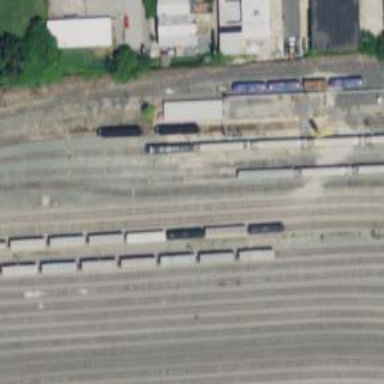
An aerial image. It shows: View of railway yard.